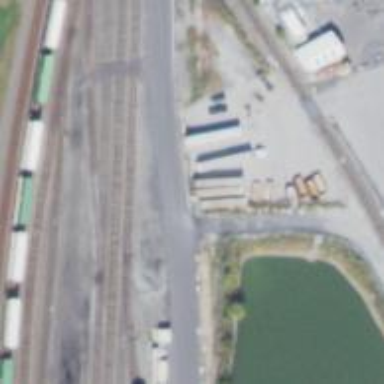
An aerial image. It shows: Railway yard in service.